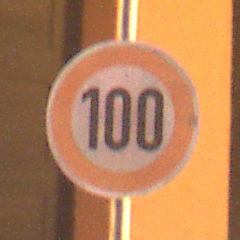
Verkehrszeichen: Geschwindigkeit100
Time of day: Night
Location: Outdoor (Urban)
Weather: Clear
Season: NotSpecified
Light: Artificial